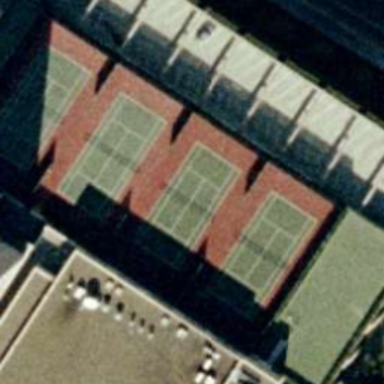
Four tennis courts arranged neatly with some buildings surrounded .